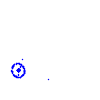
Particle: proton